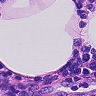
Metastatic tissue present: no